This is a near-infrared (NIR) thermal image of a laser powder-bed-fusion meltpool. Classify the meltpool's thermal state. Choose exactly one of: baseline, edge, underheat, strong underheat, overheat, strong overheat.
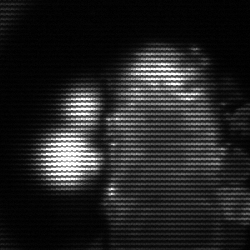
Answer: strong underheat